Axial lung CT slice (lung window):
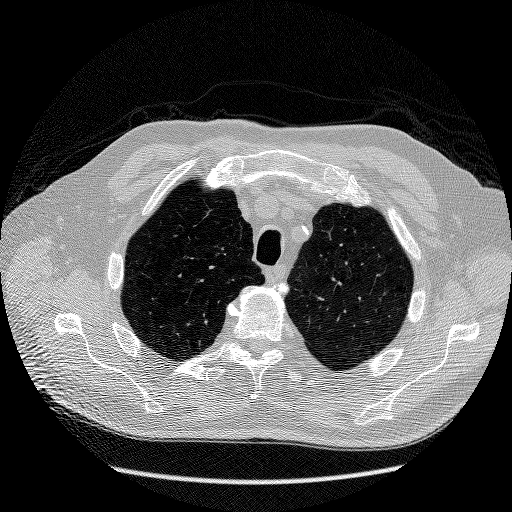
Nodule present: no